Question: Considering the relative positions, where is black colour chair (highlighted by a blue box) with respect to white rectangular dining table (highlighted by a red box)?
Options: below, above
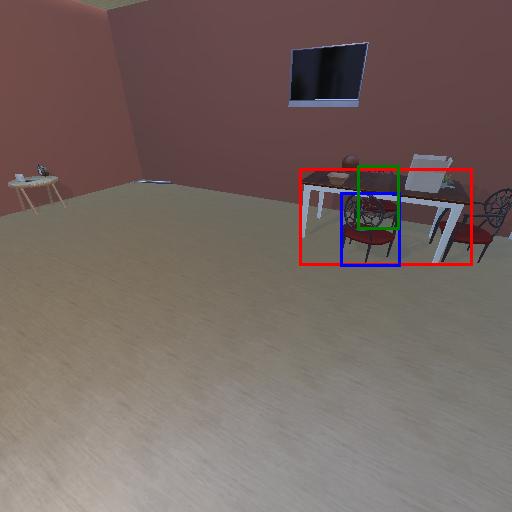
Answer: below